Question: When I click the Delete Selected button, the wrong picture is being deleted. Most of the times it deleted the picture on the right of a selected picture. Other times, for example when everything is selected, it only deletes a single picture.
I don't know what's going on. Here's a picture to illustrate what happens:

Here is the code for both user controls I'm using: HorizontalPictureScroller and SelectablePicture.
'''
using System;
using System.Collections.Generic;
using System.ComponentModel;
using System.Drawing;
using System.Data;
using System.Linq;
using System.Text;
using System.Windows.Forms;
using System.Collections.ObjectModel;
using System.Runtime.Serialization;
using System.ComponentModel.Design.Serialization;
namespace WinformsPlayground
{
public partial class HorizontalPictureScroller : UserControl
{
public HorizontalPictureScroller()
{
InitializeComponent();
Pictures = new ObservableCollection<SelectablePicture>();
Pictures.CollectionChanged += new System.Collections.Specialized.NotifyCollectionChangedEventHandler(Pictures_CollectionChanged);
}
#region "Properties"
[DesignerSerializationVisibility(DesignerSerializationVisibility.Hidden)]
public ObservableCollection<SelectablePicture> Pictures { get; set; }
private int PositionControlX = 0;
#endregion
#region "Methods"
private void RedrawPictures()
{
PositionControlX = 0;
foreach (var picture in Pictures)
{
picture.Location = new Point(PositionControlX + panelPicturesWrapper.AutoScrollPosition.X, 0);
PositionControlX += 130;
panelPicturesWrapper.Controls.Add(picture);
}
}
public void AddPicture(SelectablePicture picture)
{
Pictures.Add(picture);
}
public void RemovePicture(SelectablePicture picture)
{
Pictures.Remove(picture);
}
public void MovePictureLeft(int index)
{
SelectablePicture tmpPicture = Pictures[index];
Pictures[index] = Pictures[index - 1];
Pictures[index - 1] = tmpPicture;
}
public void MovePictureRight(int index)
{
SelectablePicture tmpPicture = Pictures[index];
Pictures[index] = Pictures[index + 1];
Pictures[index + 1] = tmpPicture;
}
public void SelectAllImages()
{
foreach (var picture in panelPicturesWrapper.Controls)
{
((SelectablePicture)picture).SelectPicture();
}
}
public void DeselectAllImages()
{
foreach (var picture in panelPicturesWrapper.Controls)
{
((SelectablePicture)picture).DeselectPicture();
}
}
public void DeleteSelectedImages()
{
foreach (var picture in panelPicturesWrapper.Controls)
{
if (((SelectablePicture)picture).IsSelected())
{
this.RemovePicture((SelectablePicture)picture);
}
}
}
#endregion
#region "Events"
void Pictures_CollectionChanged(object sender, System.Collections.Specialized.NotifyCollectionChangedEventArgs e)
{
RedrawPictures();
}
#endregion
}
}
using System;
using System.Collections.Generic;
using System.ComponentModel;
using System.Drawing;
using System.Data;
using System.Linq;
using System.Text;
using System.Windows.Forms;
using System.Runtime.Serialization;
namespace WinformsPlayground
{
public partial class SelectablePicture : UserControl
{
public SelectablePicture()
{
InitializeComponent();
panel1.BackgroundImageLayout = ImageLayout.Zoom;
}
public SelectablePicture(Image image)
{
InitializeComponent();
panel1.BackgroundImage = image;
panel1.BackgroundImageLayout = ImageLayout.Zoom;
}
#region "Properties"
public Image Image()
{
return panel1.BackgroundImage;
}
public bool IsSelected()
{
return chkSelected.Checked;
}
#endregion
#region "Methods"
public void ToggleCheckBox()
{
chkSelected.Checked = chkSelected.Checked ? false : true;
}
public void VisuallySelect()
{
this.BackColor = Color.FromArgb(51, 153, 255);
}
public void VisuallyDeselect()
{
//If none of the controls inside the usercontrol have focus, set this control to white.
if (!this.Focused && !this.panel1.Focused && !this.chkSelected.Focused)
{
this.BackColor = Color.White;
}
}
public void SelectPicture()
{
this.chkSelected.Checked = true;
}
public void DeselectPicture()
{
this.chkSelected.Checked = false;
}
#endregion
#region "Events"
private void panel1_Click(object sender, EventArgs e)
{
VisuallySelect();
ToggleCheckBox();
panel1.Focus();
}
private void chkSelected_Click(object sender, EventArgs e)
{
VisuallySelect();
ToggleCheckBox();
chkSelected.Focus();
}
private void SelectablePicture_Click(object sender, EventArgs e)
{
VisuallySelect();
ToggleCheckBox();
this.Focus();
}
private void panel1_Leave(object sender, EventArgs e)
{
VisuallyDeselect();
}
private void chkSelected_Leave(object sender, EventArgs e)
{
VisuallyDeselect();
}
private void SelectablePicture_Leave(object sender, EventArgs e)
{
VisuallyDeselect();
}
#endregion
}
}
'''
The code is simple enough. I've used breakpoints and I can confirm that the HorizontalPictureScroller.DeleteSelectedImages() method is correctly iterating through selected pictures. I'm not sure what else I could do to see what's going on. I'm stumped!
Any ideas? Maybe the .Remove() method that comes with the ObservableCollection type doesn't work as I thought it did.
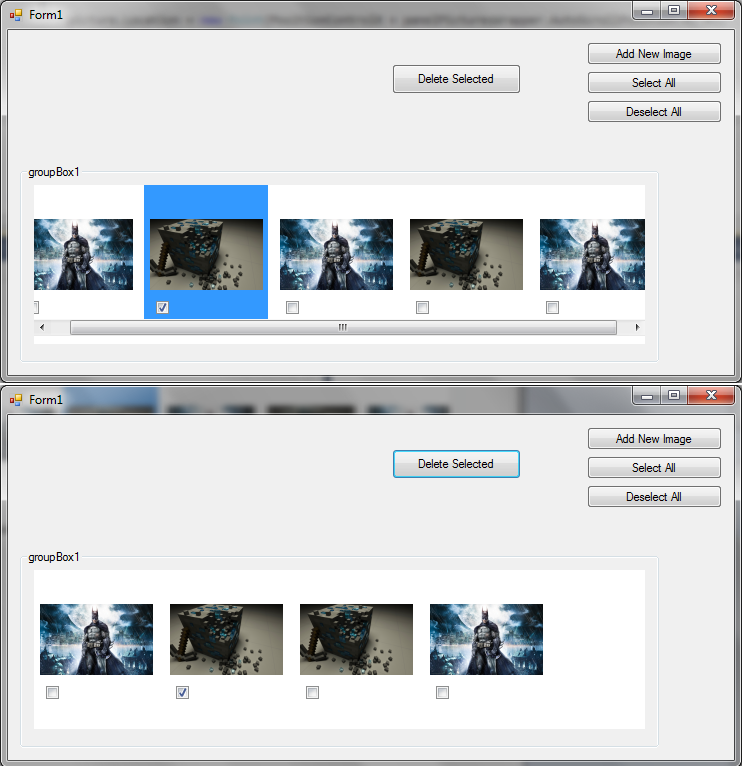
Answer: Every time the Pictures collection changes, you're calling RedrawPictures. That adds all of the pictures again, but doesn't clear anything... so you'll be trying to add a control to 'panelPicturesWrapper.Controls' when it already contains that control. That sounds like a bad idea to me.
Further, you're iterating over the 'Controls' collection while changing it, which is generally a bad idea.
I suggest you change your removal code to something like this:
'''
public void DeleteSelectedImages()
{
var picturesToRemove = panelPicturesWrapper.Controls
.Cast<SelectablePicture>();
.Where(p => p.IsSelected())
.ToList();
foreach (var picture in picturesToRemove)
{
RemovePicture(picture);
}
}
'''